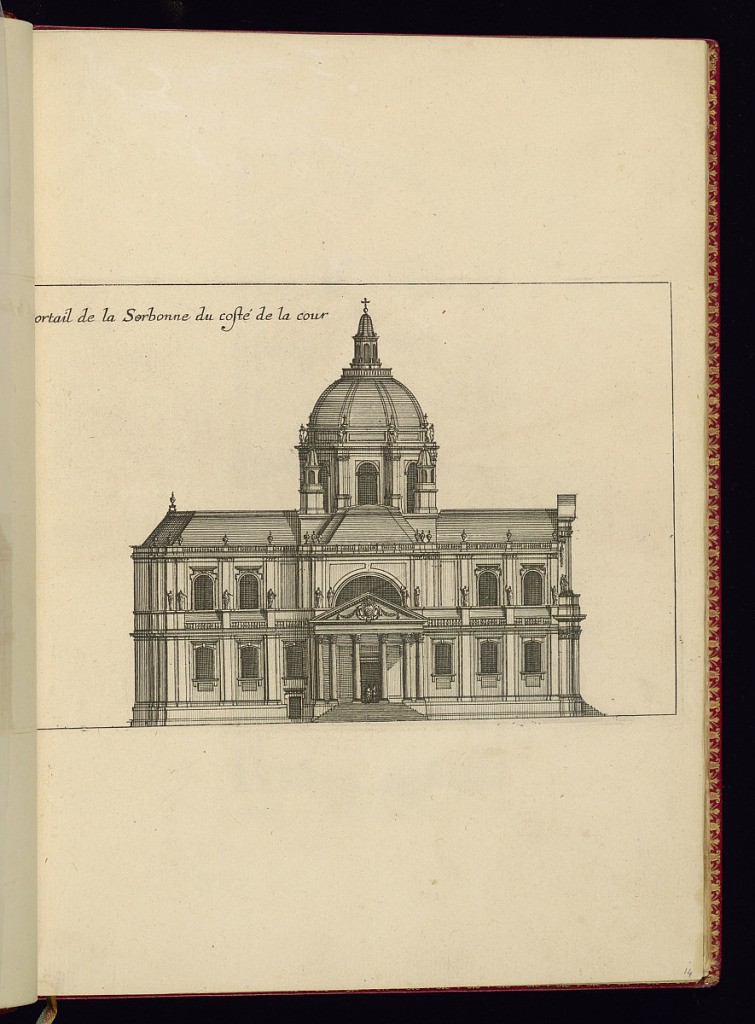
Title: Portail de la Sorbonne du costé de la cour
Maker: Jean Marot, French, 1619 - 1679
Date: ca.1635–ca.1660
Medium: Etching on laid paper
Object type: Print
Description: Architectural elevation of the façade to the chapel of the Sorbonne in Paris, view from the courtyard. The church is domed with a cupola. The façade is decorated with statues, vases, balustrades, windows, a portico with a pediment, supported by columns, stairs leading up to the doors with two figures standing in front of the door. The plate is titled.